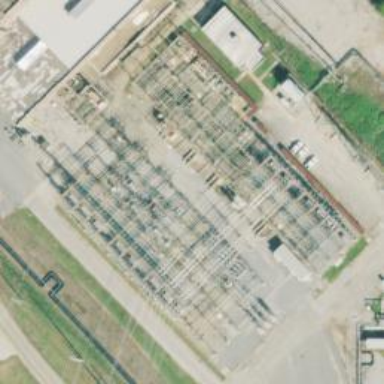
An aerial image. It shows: Fenced power substation at the transmission level.